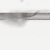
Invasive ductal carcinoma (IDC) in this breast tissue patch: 0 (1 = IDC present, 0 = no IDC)